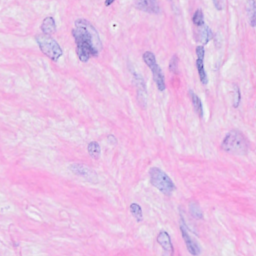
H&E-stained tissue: Breast